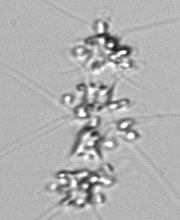
Label: Chaetoceros_didymus_TAG_external_flagellate